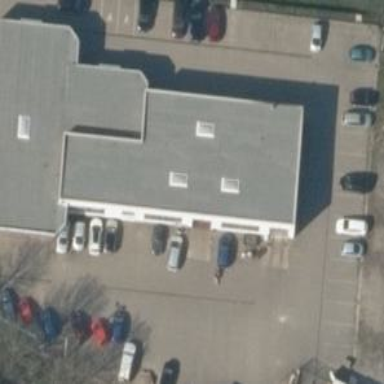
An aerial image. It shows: Car wash facility.